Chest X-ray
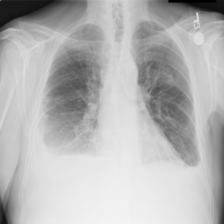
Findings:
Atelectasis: negative
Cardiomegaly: negative
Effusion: positive
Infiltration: negative
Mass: negative
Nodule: negative
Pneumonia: negative
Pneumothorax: negative
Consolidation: negative
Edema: negative
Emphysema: negative
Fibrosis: negative
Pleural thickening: negative
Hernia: negative